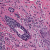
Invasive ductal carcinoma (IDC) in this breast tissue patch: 1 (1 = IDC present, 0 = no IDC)